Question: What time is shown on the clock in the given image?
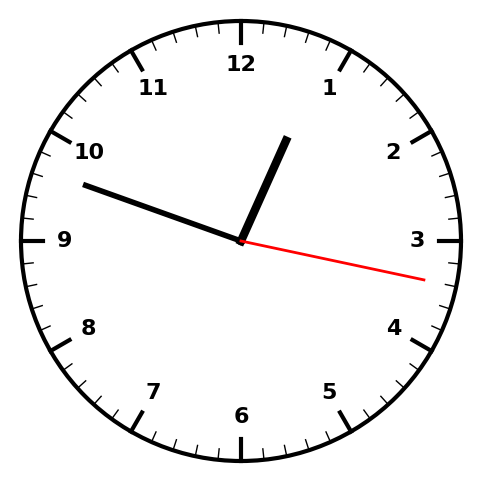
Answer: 12:48:17